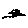
Label: tree